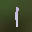
Label: 1